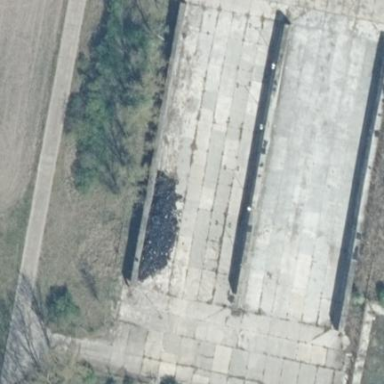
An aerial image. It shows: Bunker silo.